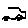
Label: car